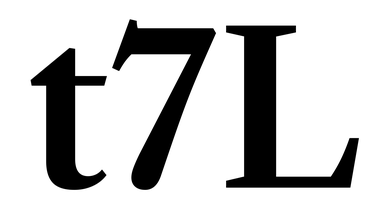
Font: LibreCaslonText_SemiBold